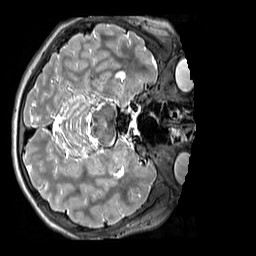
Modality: T2w
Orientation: axial
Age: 13
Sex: male
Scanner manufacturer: siemens
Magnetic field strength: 3 T
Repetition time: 3.2 s
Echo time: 0.408 s